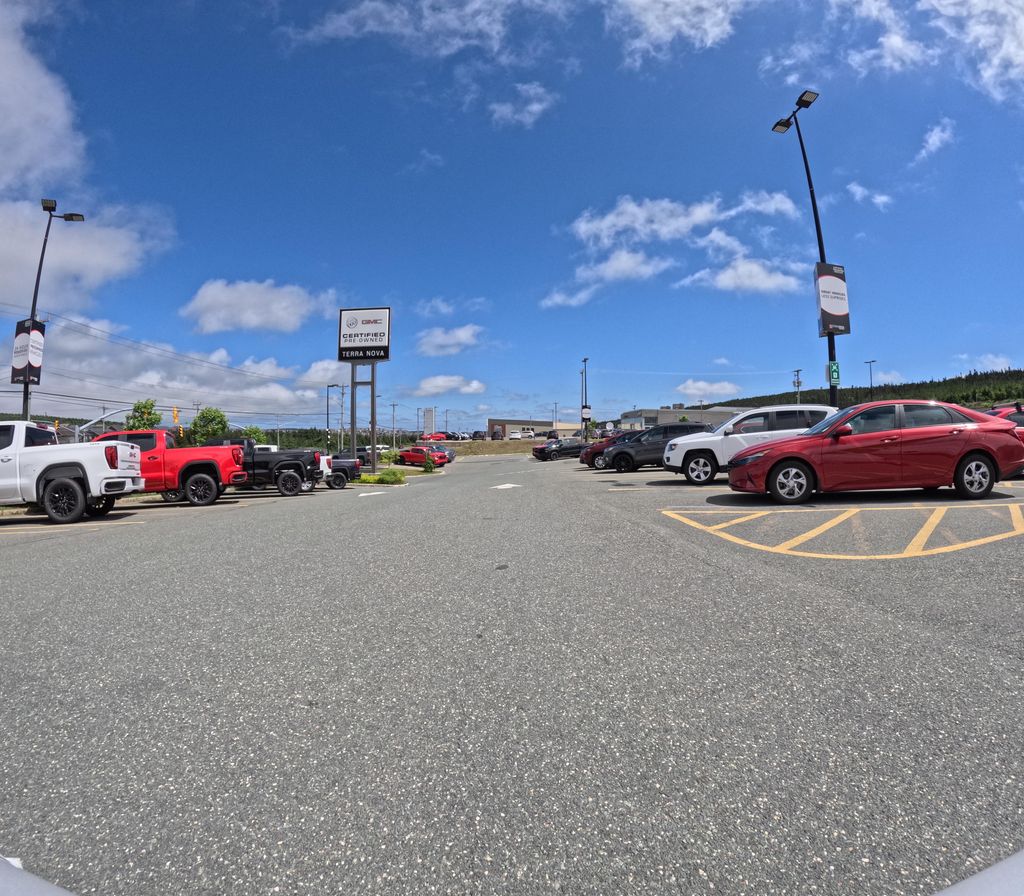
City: st_johns